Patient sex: F
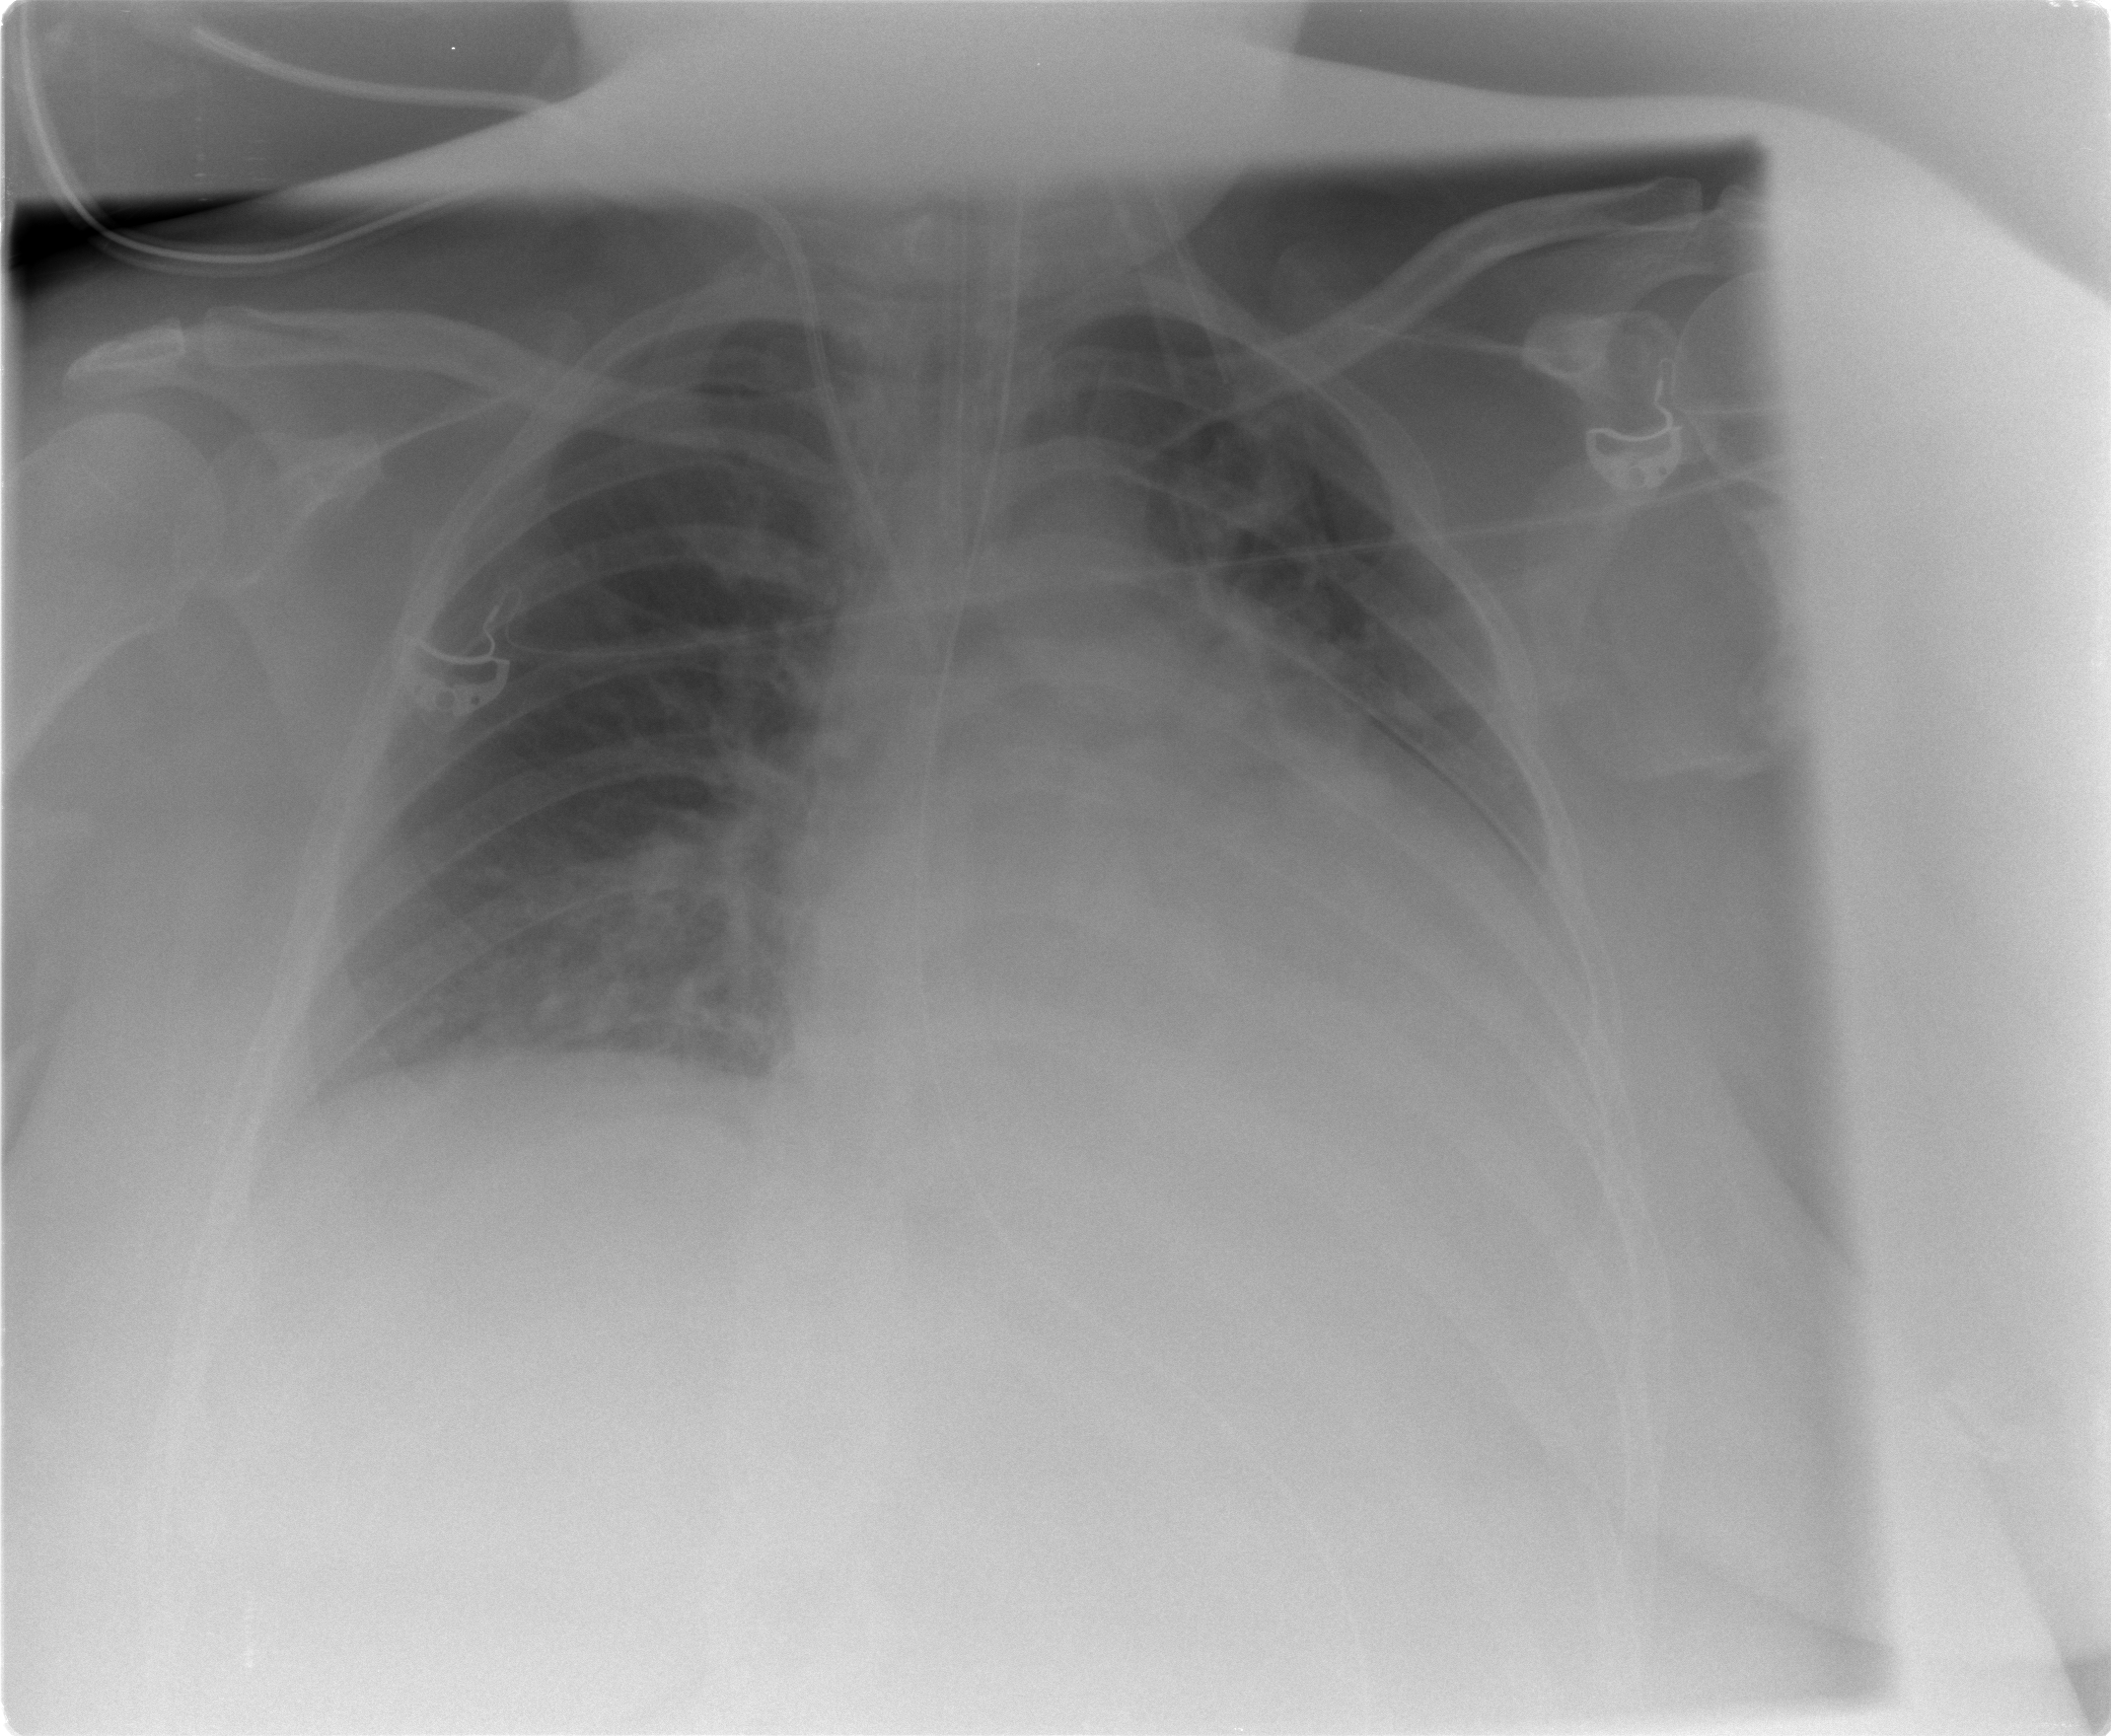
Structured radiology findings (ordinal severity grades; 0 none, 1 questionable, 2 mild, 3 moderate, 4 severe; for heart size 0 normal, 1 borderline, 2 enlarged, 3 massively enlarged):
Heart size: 3
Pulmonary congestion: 2
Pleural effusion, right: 1
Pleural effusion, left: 2
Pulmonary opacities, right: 0
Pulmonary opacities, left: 0
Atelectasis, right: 2
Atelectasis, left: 2